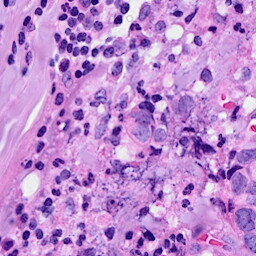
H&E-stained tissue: Breast